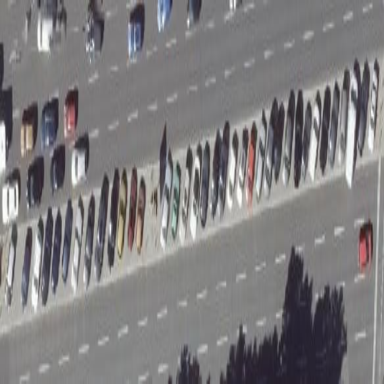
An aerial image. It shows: Street-side parking lot with asphalt surface.